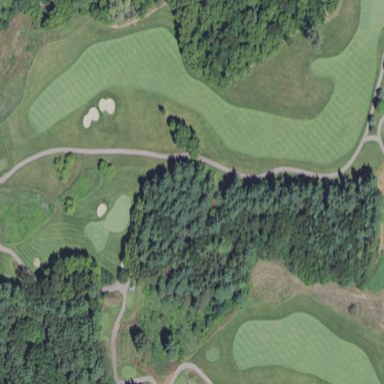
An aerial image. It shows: Area with grass used as rough in golf course.